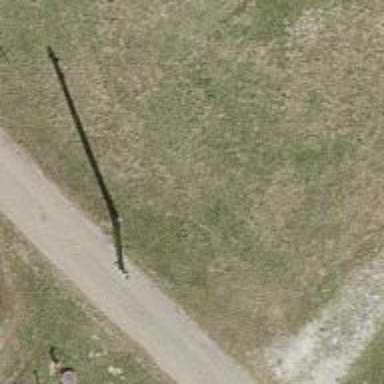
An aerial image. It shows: Power pole.